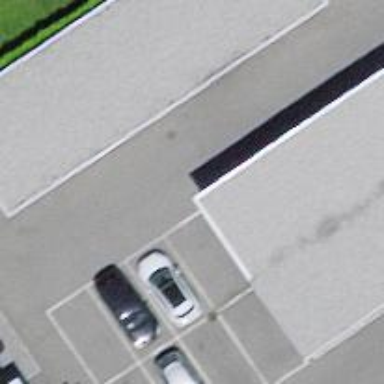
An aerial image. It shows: Parking aisle designated as service road.